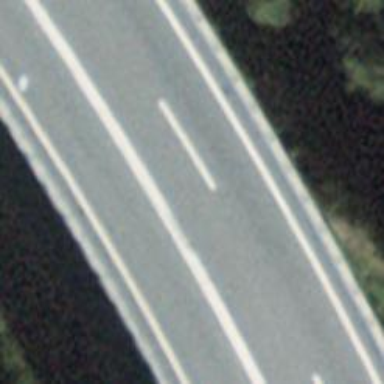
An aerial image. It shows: Asphalt bridge on trunk highway that is designated as motorroad.